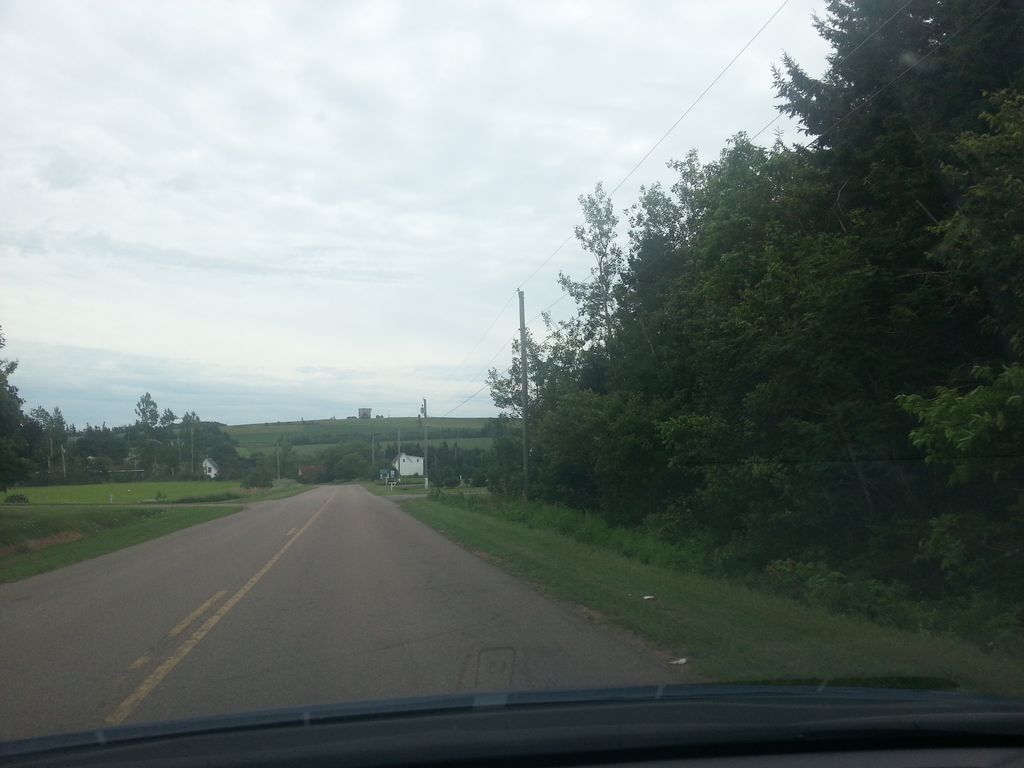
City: charlottetown